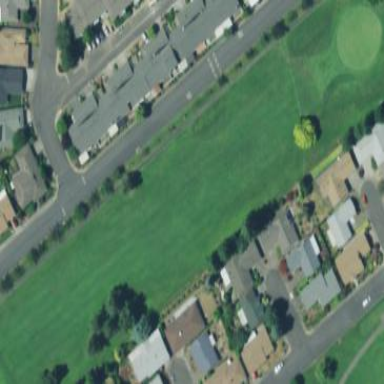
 specifically mown fairway on golf course."